Field crop: maize
Growth stage: 2
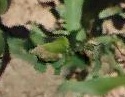
Species: maize